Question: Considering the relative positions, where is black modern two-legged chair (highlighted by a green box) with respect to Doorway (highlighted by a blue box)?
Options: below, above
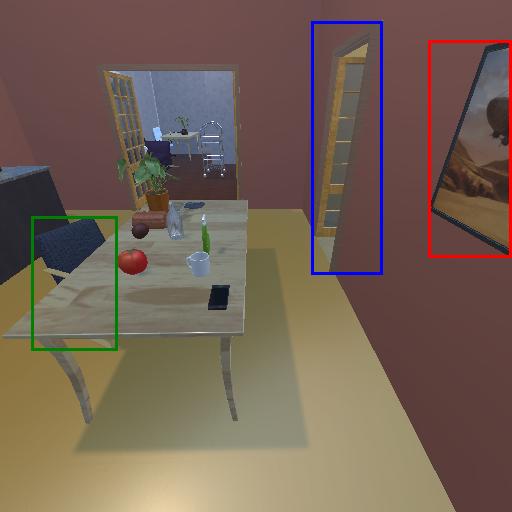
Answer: below